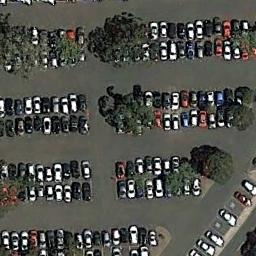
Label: parking_lot